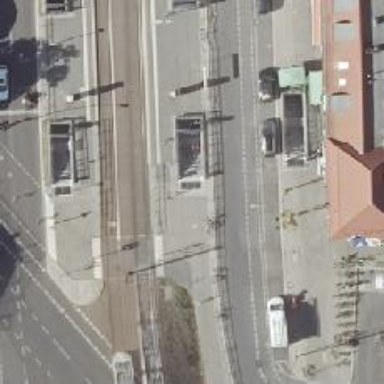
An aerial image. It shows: Entrance to subway station for public transport.